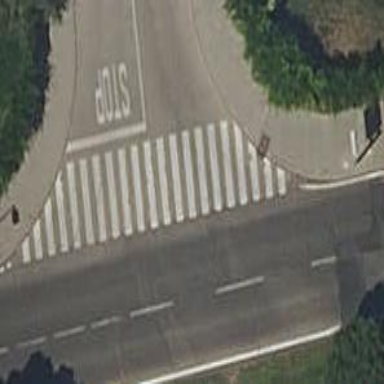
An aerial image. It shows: Asphalt footway with uncontrolled zebra crossing.